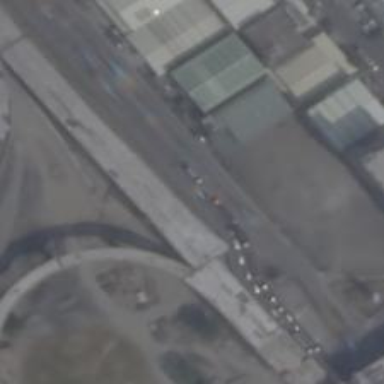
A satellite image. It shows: Viaduct bridge over motorway.